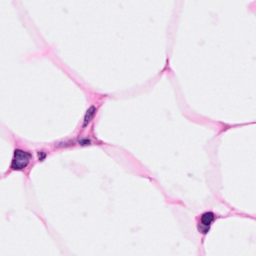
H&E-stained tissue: Breast